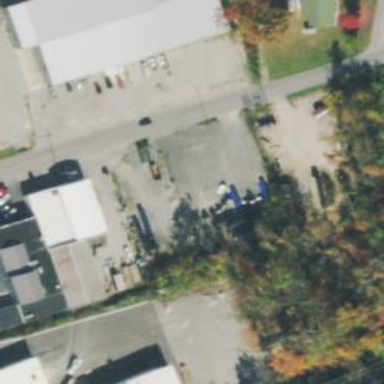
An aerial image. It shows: Recycling center for various types of waste.